Field crop: maize
Growth stage: 1
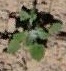
Species: chenopodium